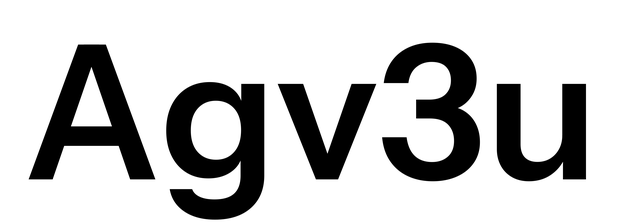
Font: InstrumentSans_SemiBold